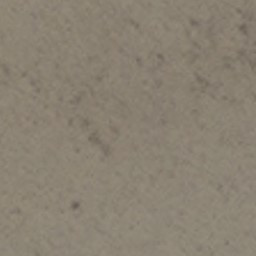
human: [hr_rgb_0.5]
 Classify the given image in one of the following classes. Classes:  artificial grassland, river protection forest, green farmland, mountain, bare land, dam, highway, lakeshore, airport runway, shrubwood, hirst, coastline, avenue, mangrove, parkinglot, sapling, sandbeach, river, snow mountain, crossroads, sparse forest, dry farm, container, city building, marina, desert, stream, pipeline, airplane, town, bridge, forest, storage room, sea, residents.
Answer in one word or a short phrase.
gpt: bare land